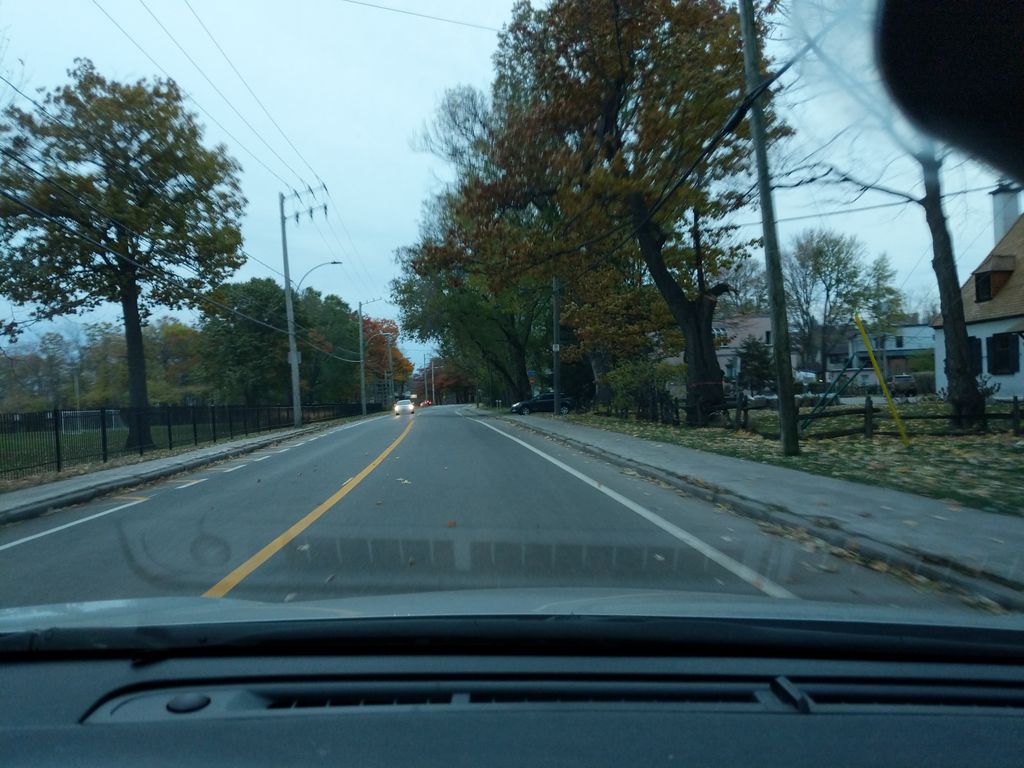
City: quebec_city